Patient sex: M
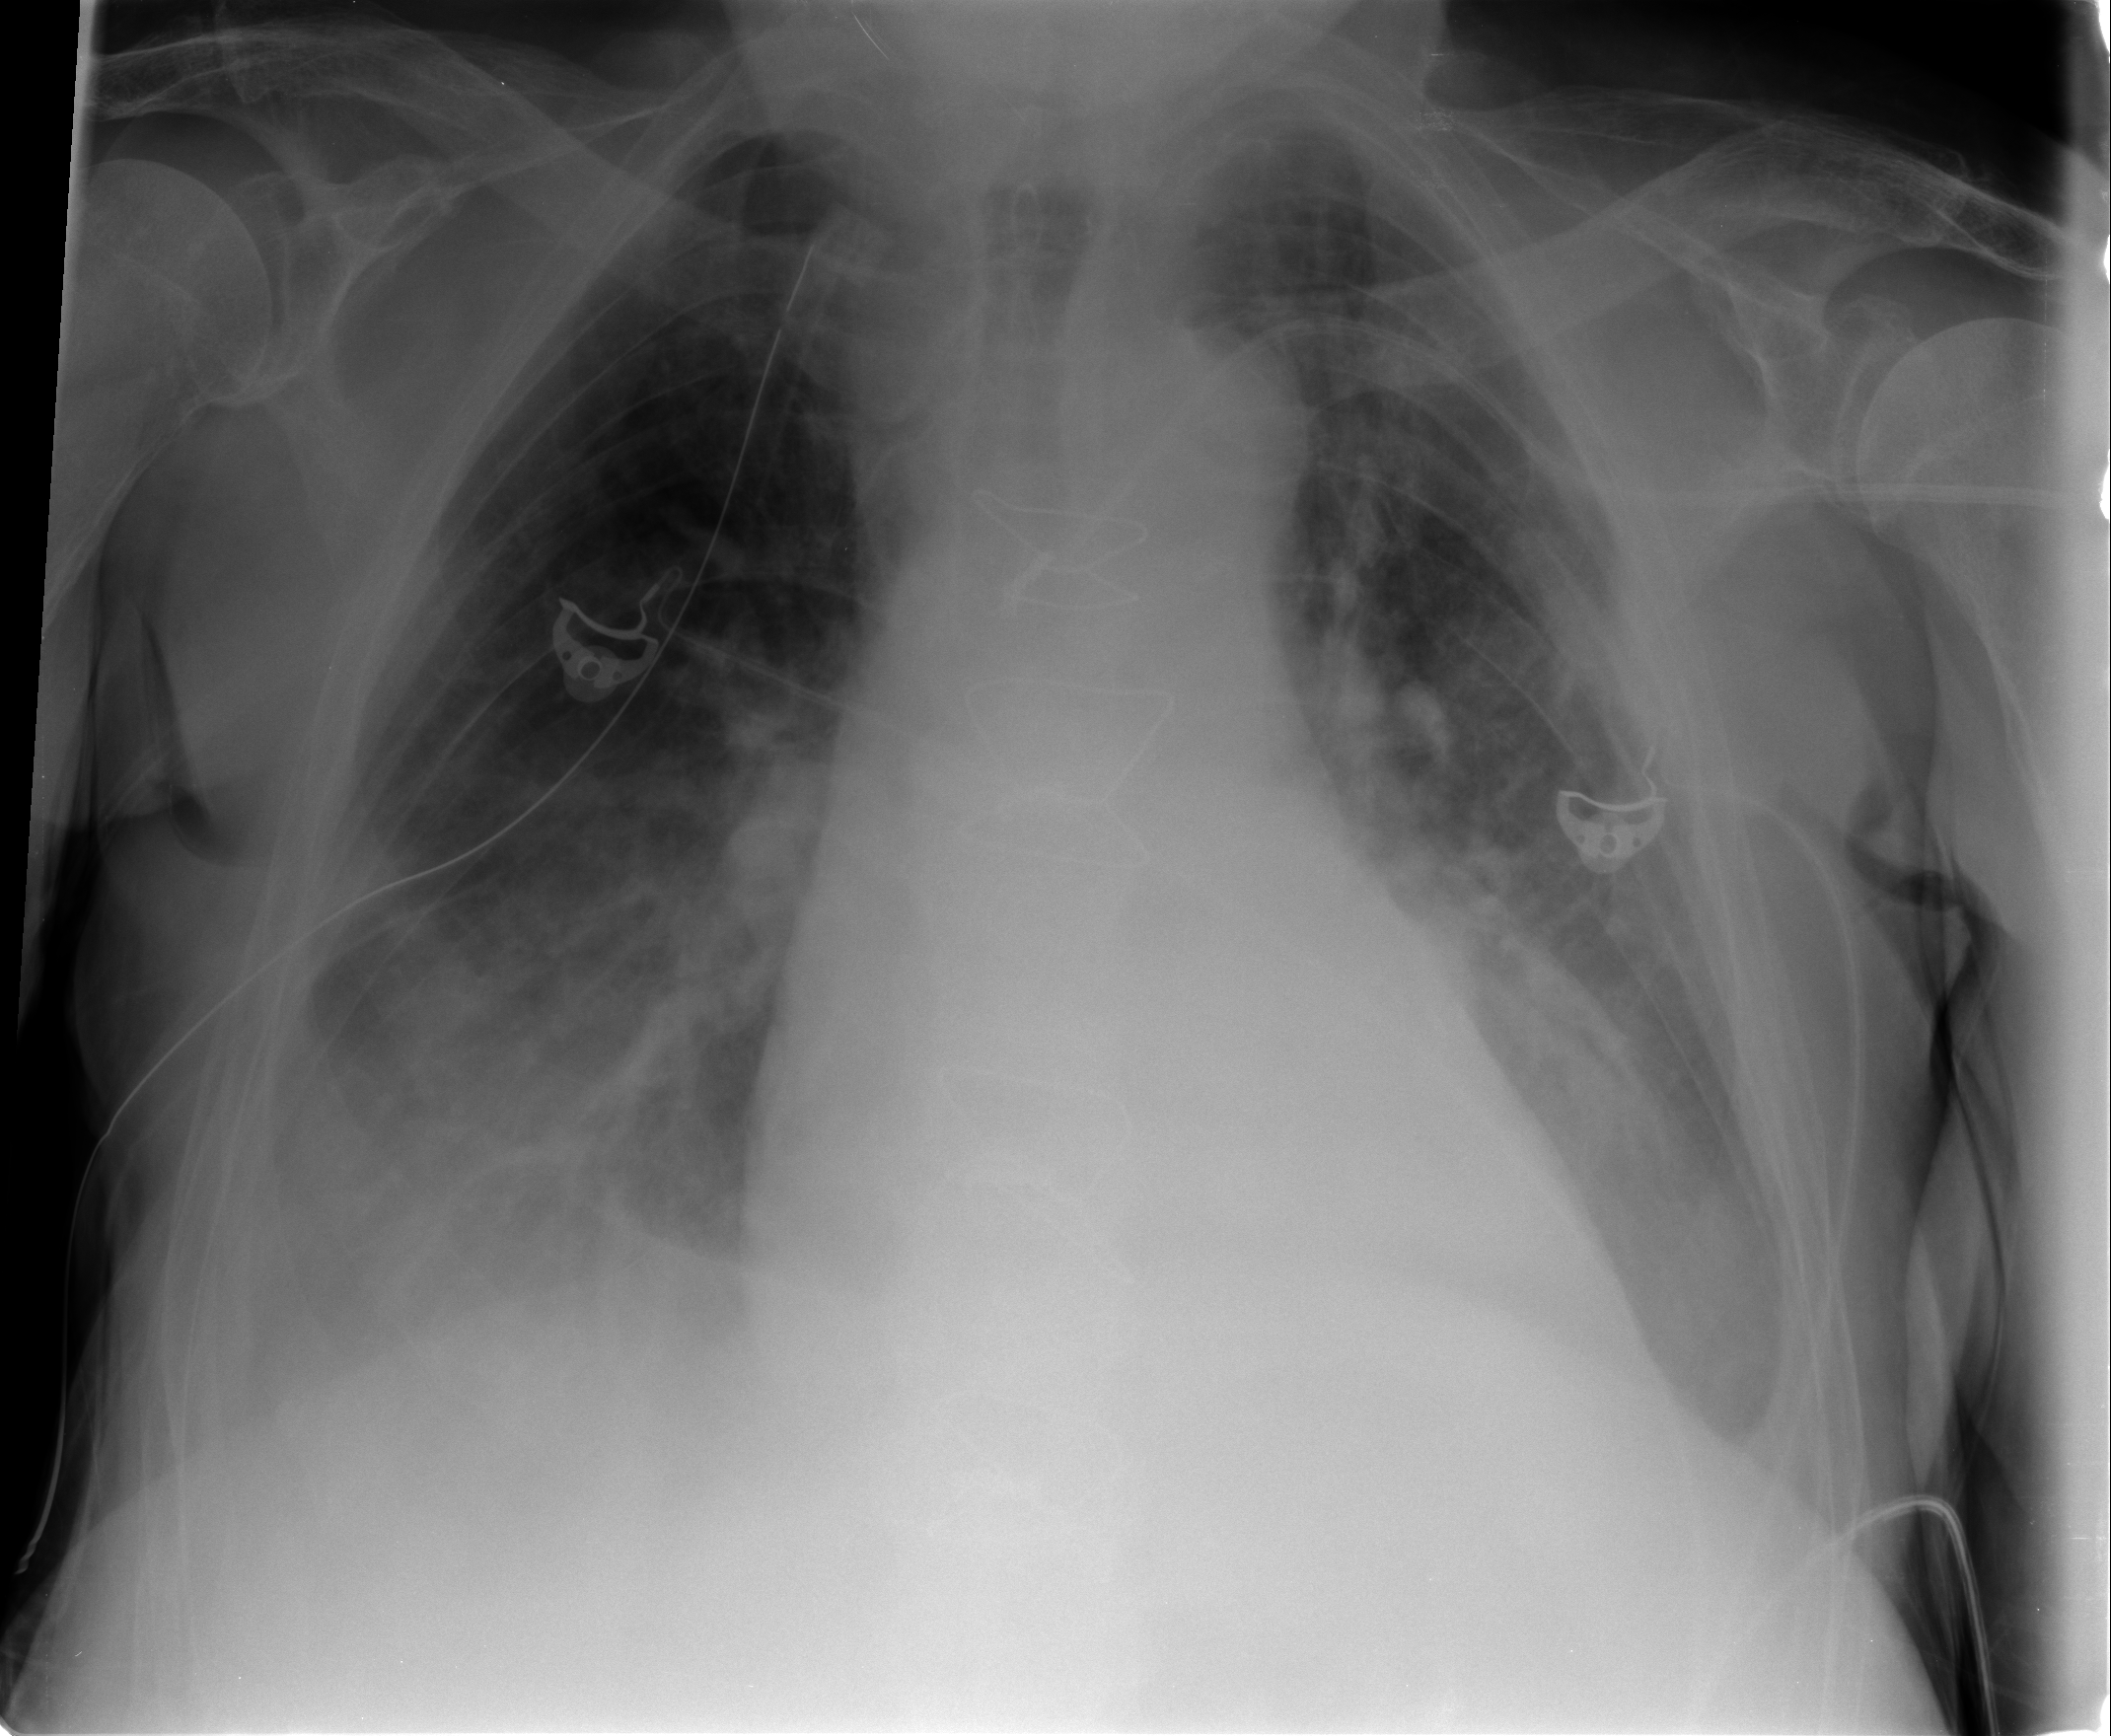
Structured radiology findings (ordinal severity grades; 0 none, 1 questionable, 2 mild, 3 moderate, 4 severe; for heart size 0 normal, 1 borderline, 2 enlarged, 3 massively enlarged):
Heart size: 2
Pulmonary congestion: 3
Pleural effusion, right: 3
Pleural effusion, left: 2
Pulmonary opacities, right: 2
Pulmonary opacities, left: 1
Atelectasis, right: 2
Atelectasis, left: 2